Field crop: maize
Growth stage: 2
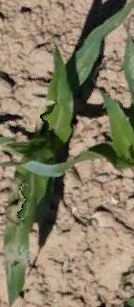
Species: maize